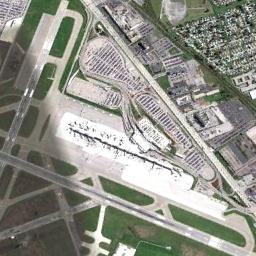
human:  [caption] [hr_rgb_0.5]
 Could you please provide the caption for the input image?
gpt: A complex airport with many runways and buildings next to a residential area .

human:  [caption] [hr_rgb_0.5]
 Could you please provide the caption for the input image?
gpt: The airport is built by the sea and the sea water is light blue .

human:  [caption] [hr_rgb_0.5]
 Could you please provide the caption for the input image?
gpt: There is an airport with many planes next to many buildings .

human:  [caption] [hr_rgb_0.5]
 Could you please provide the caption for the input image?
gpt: An airport with some staggered runways on the lawn and some buildings arranged neatly beside .

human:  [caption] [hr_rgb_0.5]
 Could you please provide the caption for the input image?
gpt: Many lawns in the airport are separated by roads .